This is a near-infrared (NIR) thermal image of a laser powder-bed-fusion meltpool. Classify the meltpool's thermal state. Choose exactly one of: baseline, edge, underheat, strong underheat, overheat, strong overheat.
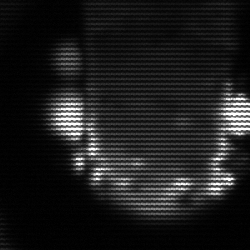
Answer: baseline